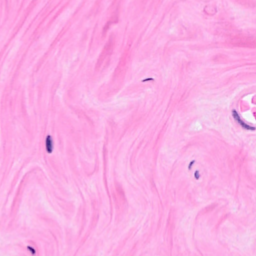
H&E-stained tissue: Breast